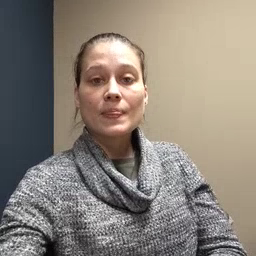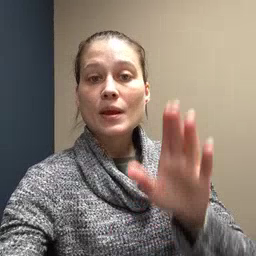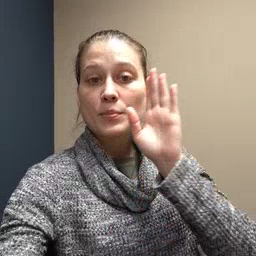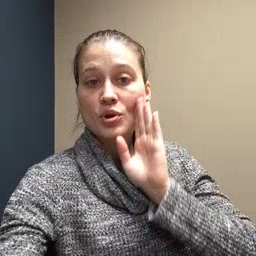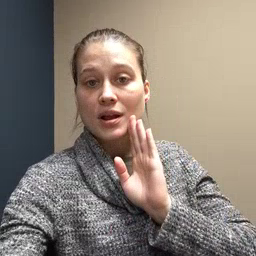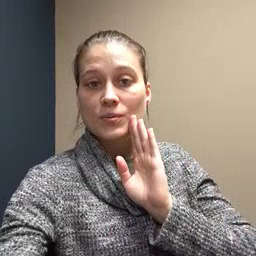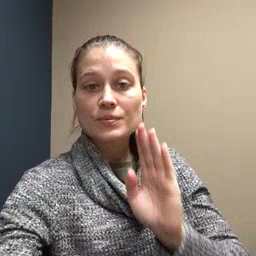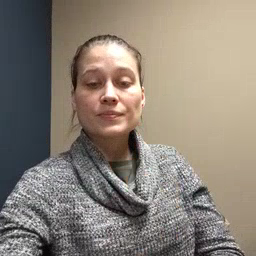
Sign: brown